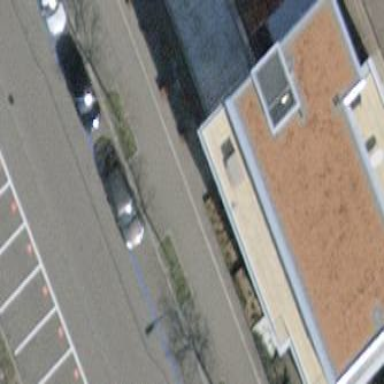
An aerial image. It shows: The building has flat roof oriented across.